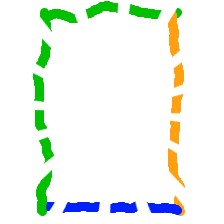
Shape: rectangle